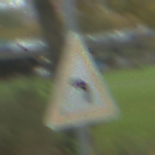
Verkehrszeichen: KurveLinks
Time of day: MorningAfternoon
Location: Outdoor (Urban)
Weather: PartlyCloudy
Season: NotSpecified
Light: Natural